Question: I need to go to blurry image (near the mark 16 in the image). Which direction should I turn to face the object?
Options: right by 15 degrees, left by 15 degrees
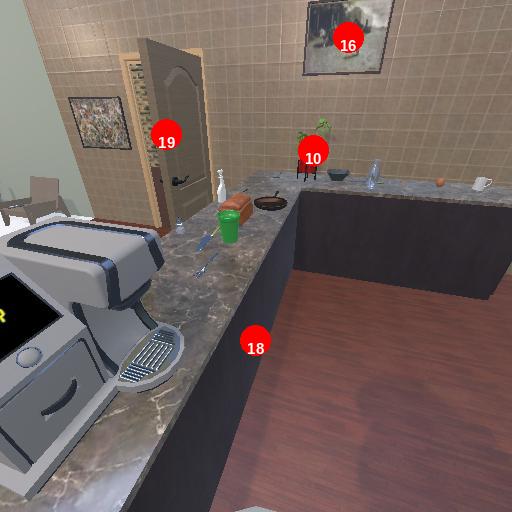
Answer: right by 15 degrees